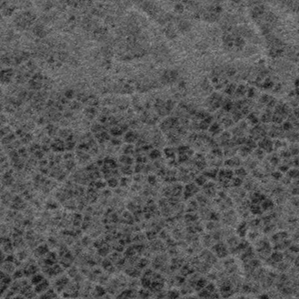
Label: frost